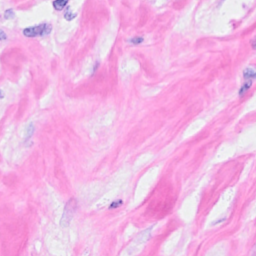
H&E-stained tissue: Breast